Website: ulta-beauty
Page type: customer-info-address
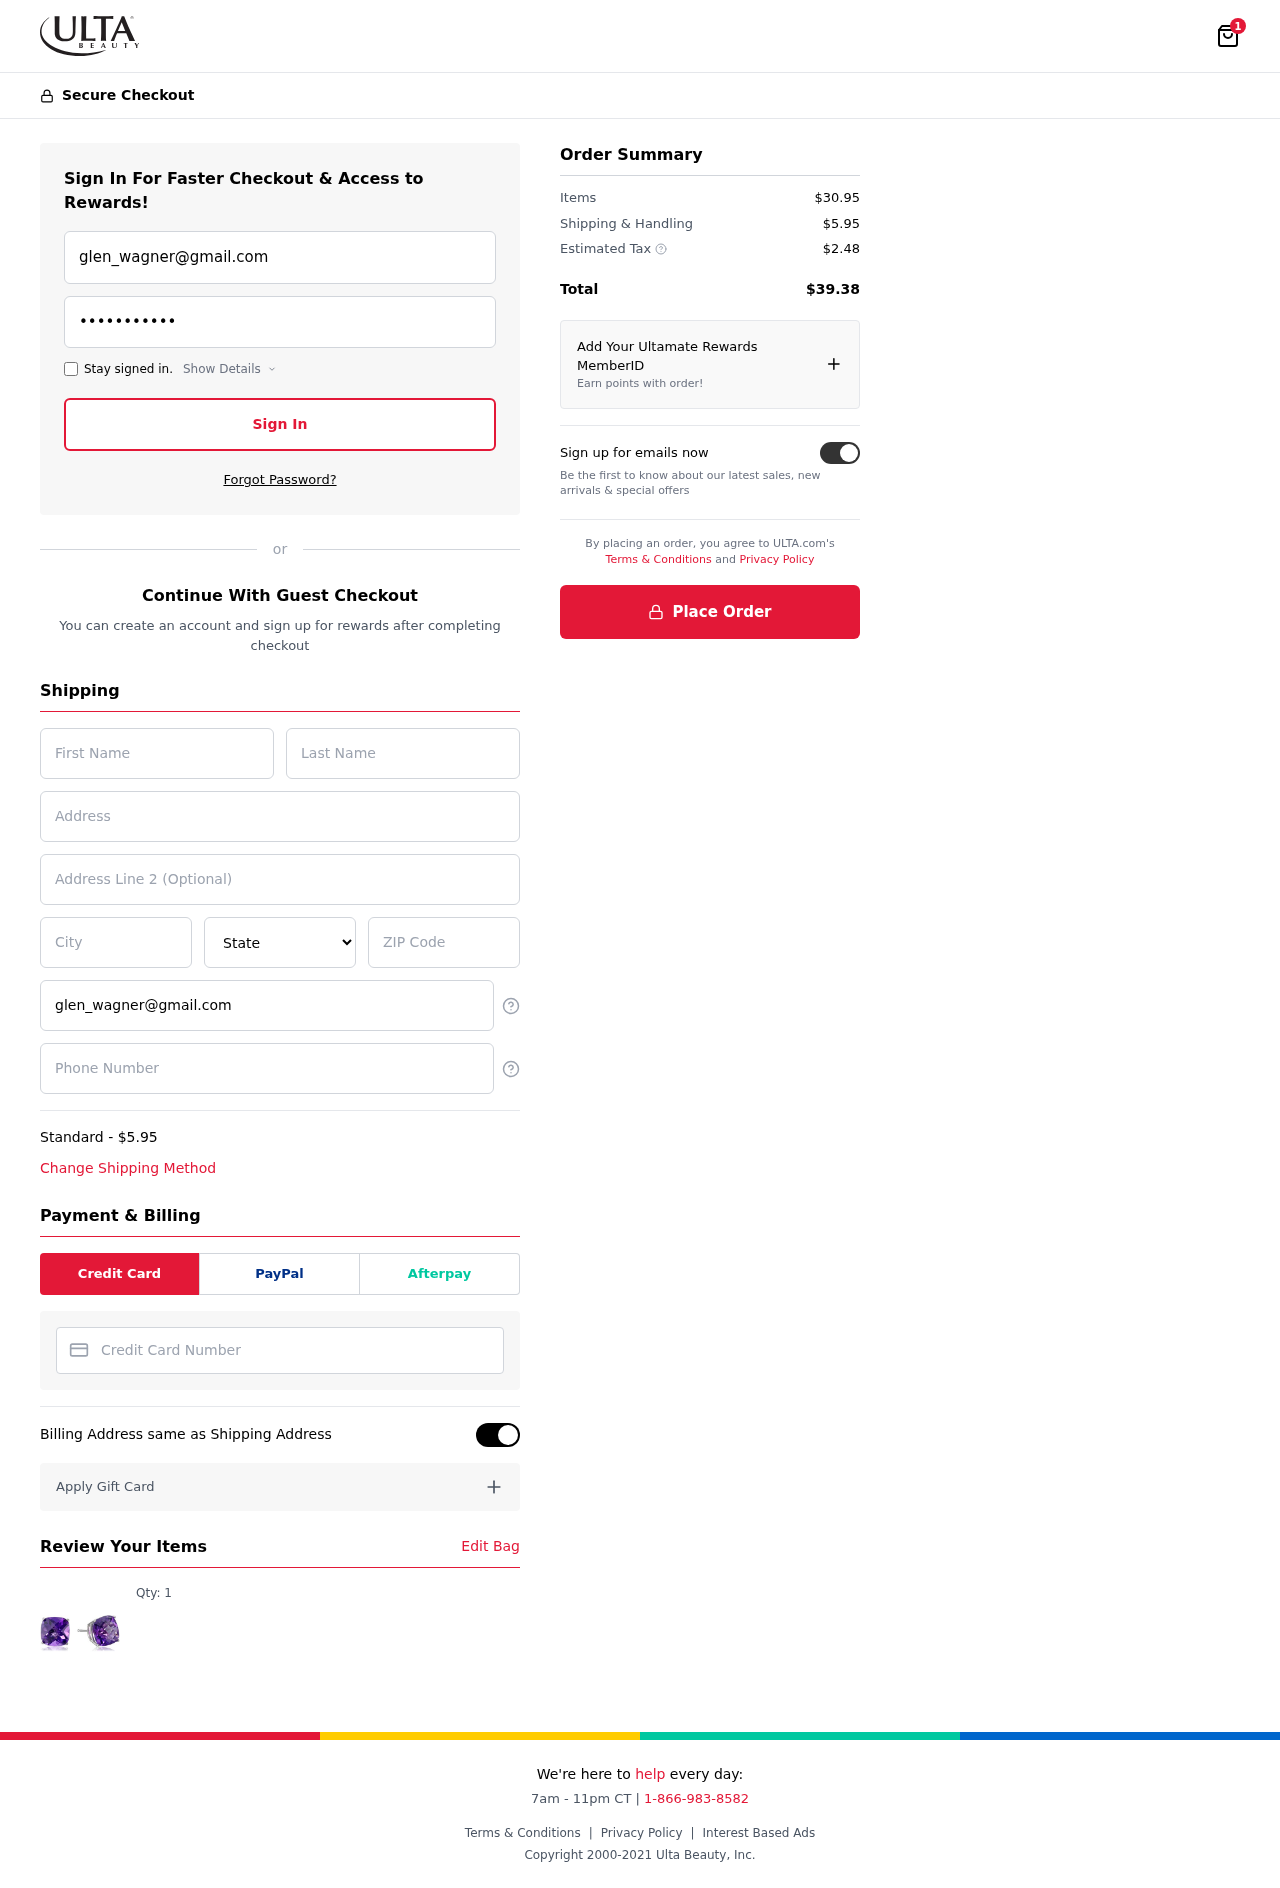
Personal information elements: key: PII_CARD_NUMBER
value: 4578 7452 5978 0314
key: PII_CITY
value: Kevinberg
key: PII_EMAIL
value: glen_wagner@gmail.com
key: PII_FIRSTNAME
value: Glen
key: PII_LASTNAME
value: Wagner
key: PII_PHONE
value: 7793953192
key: PII_POSTCODE
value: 66241
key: PII_STATE
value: Idaho
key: PII_STREET
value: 6591 Bradley Gardens Apt. 732
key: PII_STREET2
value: Apt. 015
Product elements: key: PRODUCT1_QUANTITY
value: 1
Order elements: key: ORDER_NUM_ITEMS
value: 1
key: ORDER_SHIPPING_COST
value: $5.95
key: ORDER_ITEMS_TOTAL
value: $30.95
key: ORDER_SHIPPING_COST2
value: $5.95
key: ORDER_TAX
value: $2.48
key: ORDER_TOTAL
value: $39.38